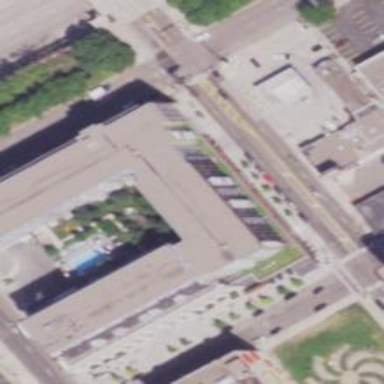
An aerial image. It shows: Flat-roofed building with dark salmon-colored exterior.